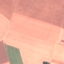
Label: AnnualCrop